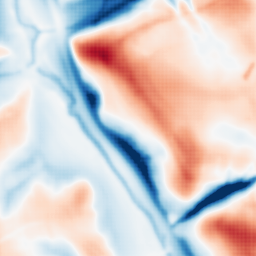
Category: multiscale
Decomposition family: dog
Decomposition parameters: sigma_low: 2
sigma_high: 20
Upsampling method: sinc_blackman
Upsampling parameters: scale: 2
kernel_size: 4
Upsampling scale: 2